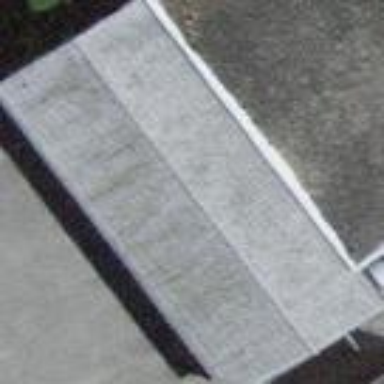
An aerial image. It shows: View of roof of building.